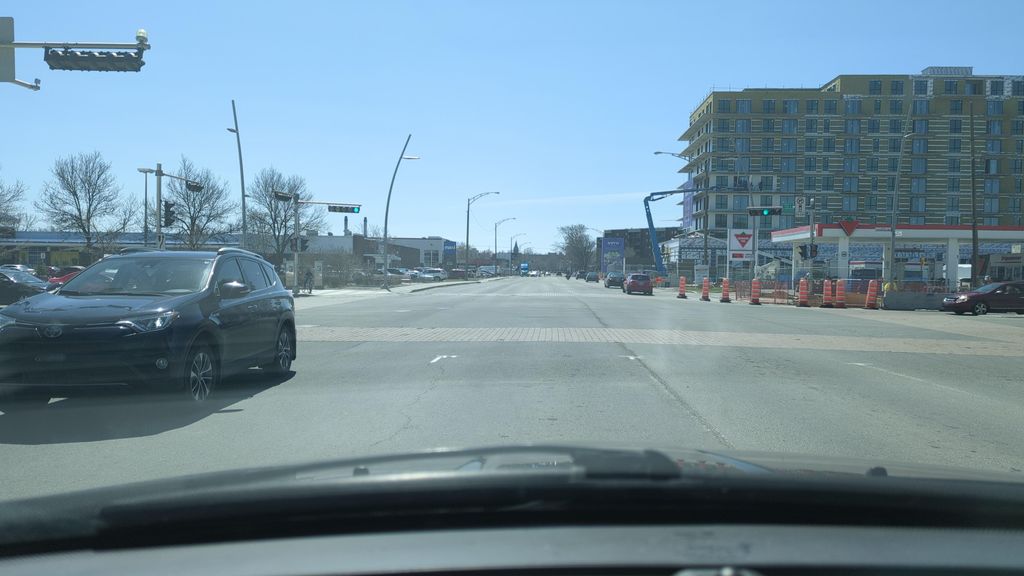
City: quebec_city